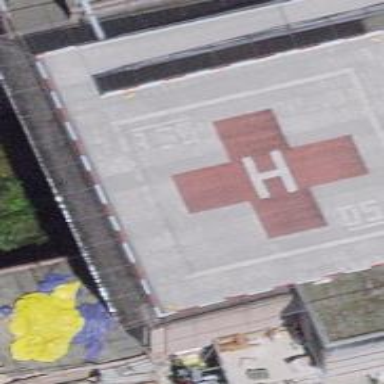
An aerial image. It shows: Image showing helipad at airport.